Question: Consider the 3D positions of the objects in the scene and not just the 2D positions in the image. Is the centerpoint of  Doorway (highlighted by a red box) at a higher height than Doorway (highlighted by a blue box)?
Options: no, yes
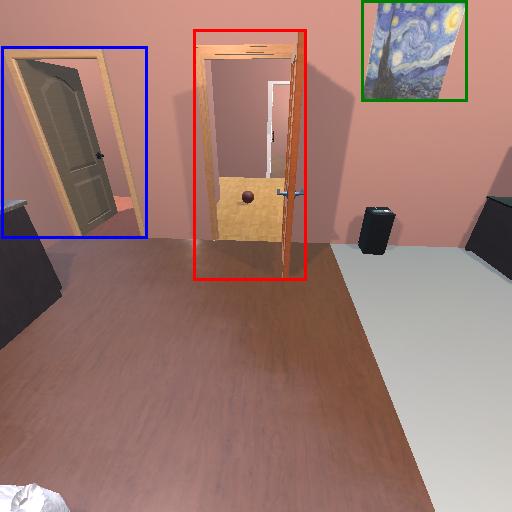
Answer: no